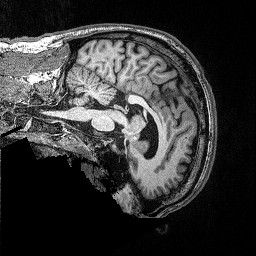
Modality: T1w
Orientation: sagittal
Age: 43
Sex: male
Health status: ill
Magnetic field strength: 3 T
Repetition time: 2.53 s
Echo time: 0.00331 s